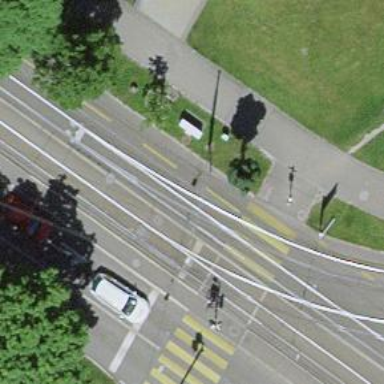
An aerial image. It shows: Tram level crossing on the railway.